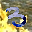
Label: 3